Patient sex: M
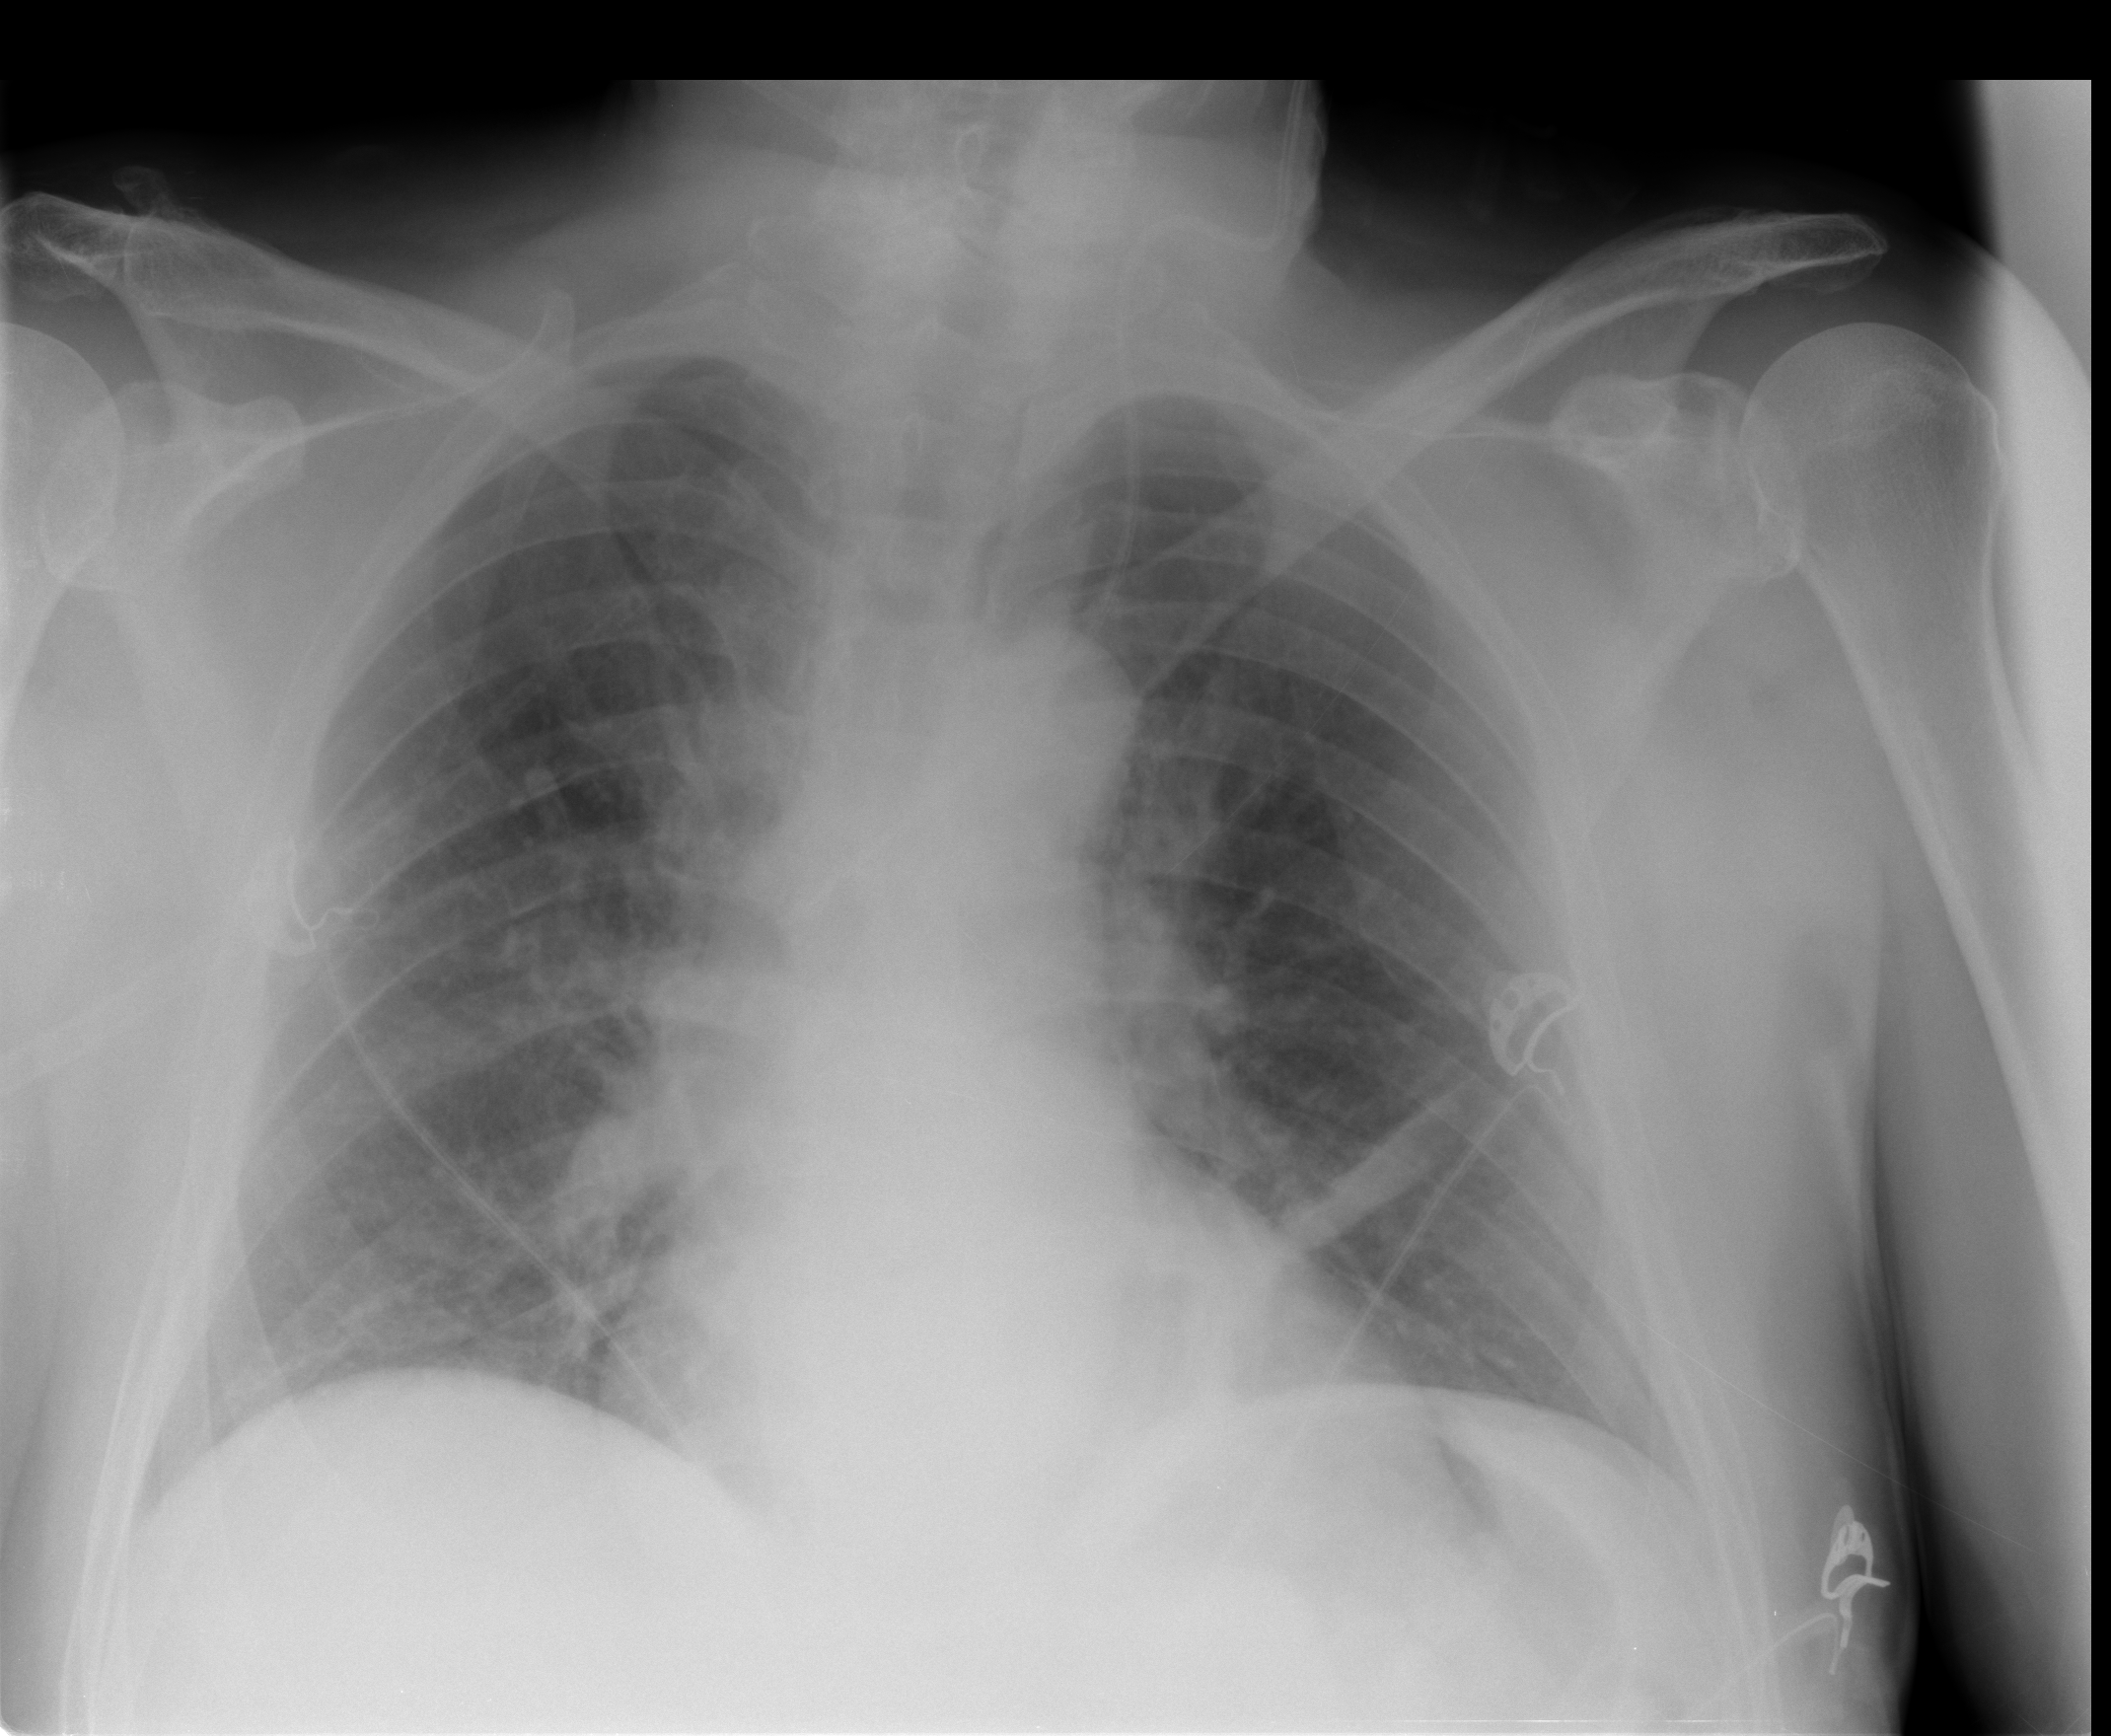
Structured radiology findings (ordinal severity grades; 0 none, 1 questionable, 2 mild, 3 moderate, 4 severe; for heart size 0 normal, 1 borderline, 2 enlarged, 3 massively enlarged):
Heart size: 0
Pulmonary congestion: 0
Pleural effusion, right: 0
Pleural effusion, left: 0
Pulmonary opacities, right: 0
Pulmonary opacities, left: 0
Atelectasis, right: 2
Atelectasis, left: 2